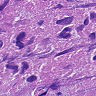
Metastatic tissue present: yes